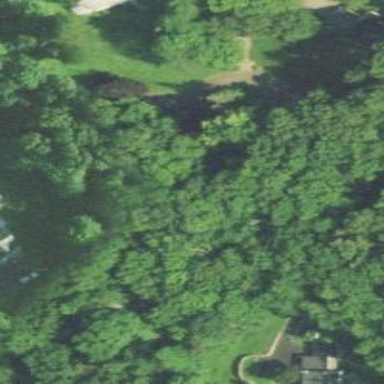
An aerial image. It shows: Existing Preserved Open Space in the woodland area.